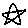
Label: star